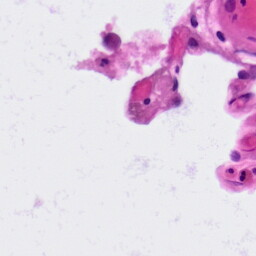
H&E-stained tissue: Lung